Field crop: maize
Growth stage: 2
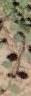
Species: convolvulus